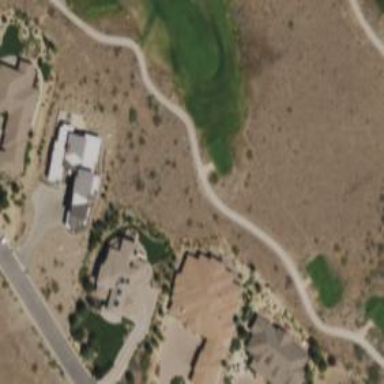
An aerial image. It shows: Service road designated as golf cart path.